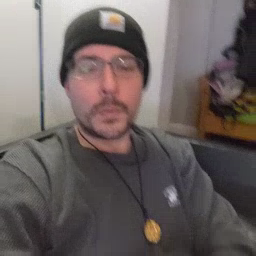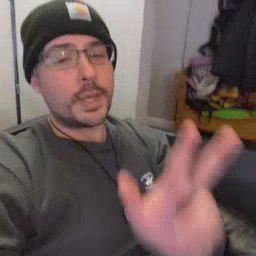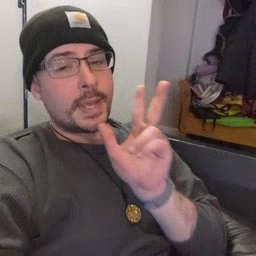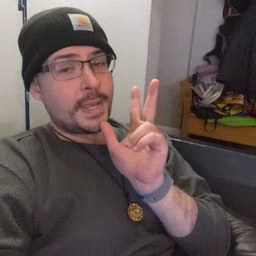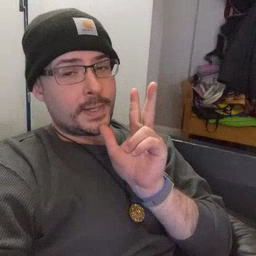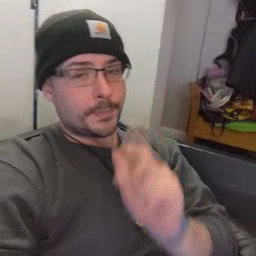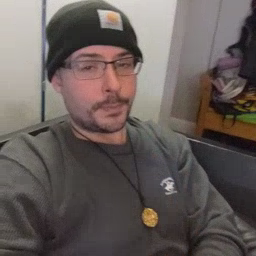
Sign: hen